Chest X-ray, PA view. Patient: 65 years old, sex F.
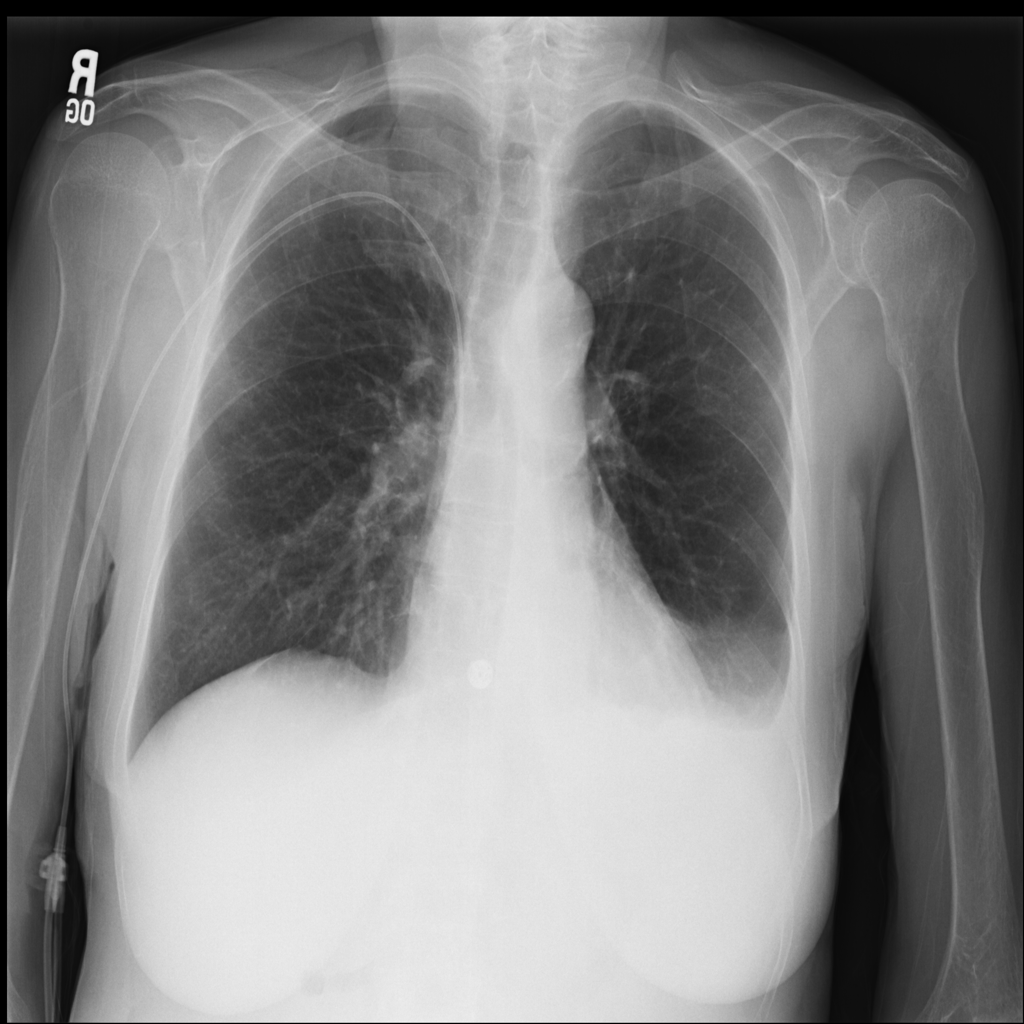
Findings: No Finding